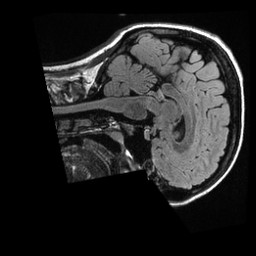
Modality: T1w
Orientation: sagittal
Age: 20
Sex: female